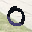
Label: 0